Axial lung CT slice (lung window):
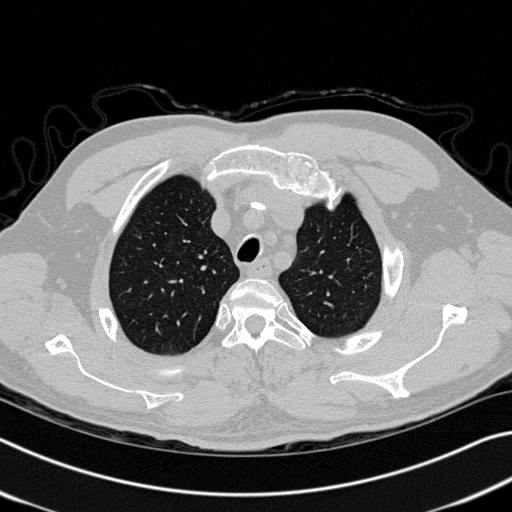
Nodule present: no